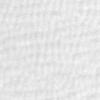
Label: no_change